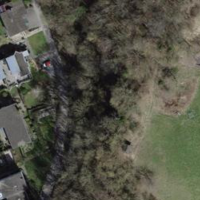
EUNIS habitat code: 41
Species observed at this site:
Hippocrepis emerus